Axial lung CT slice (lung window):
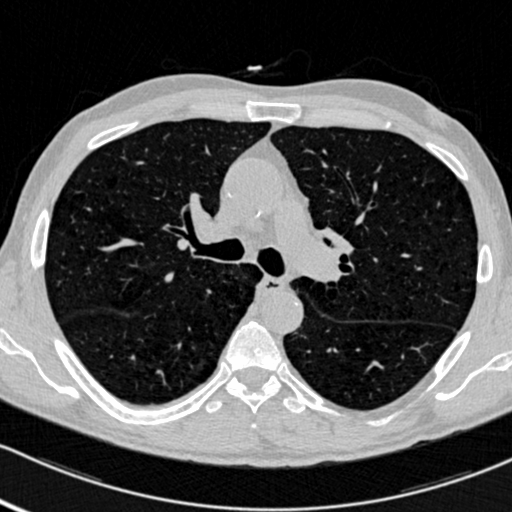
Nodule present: no